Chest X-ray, AP view. Patient: 53 years old, sex F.
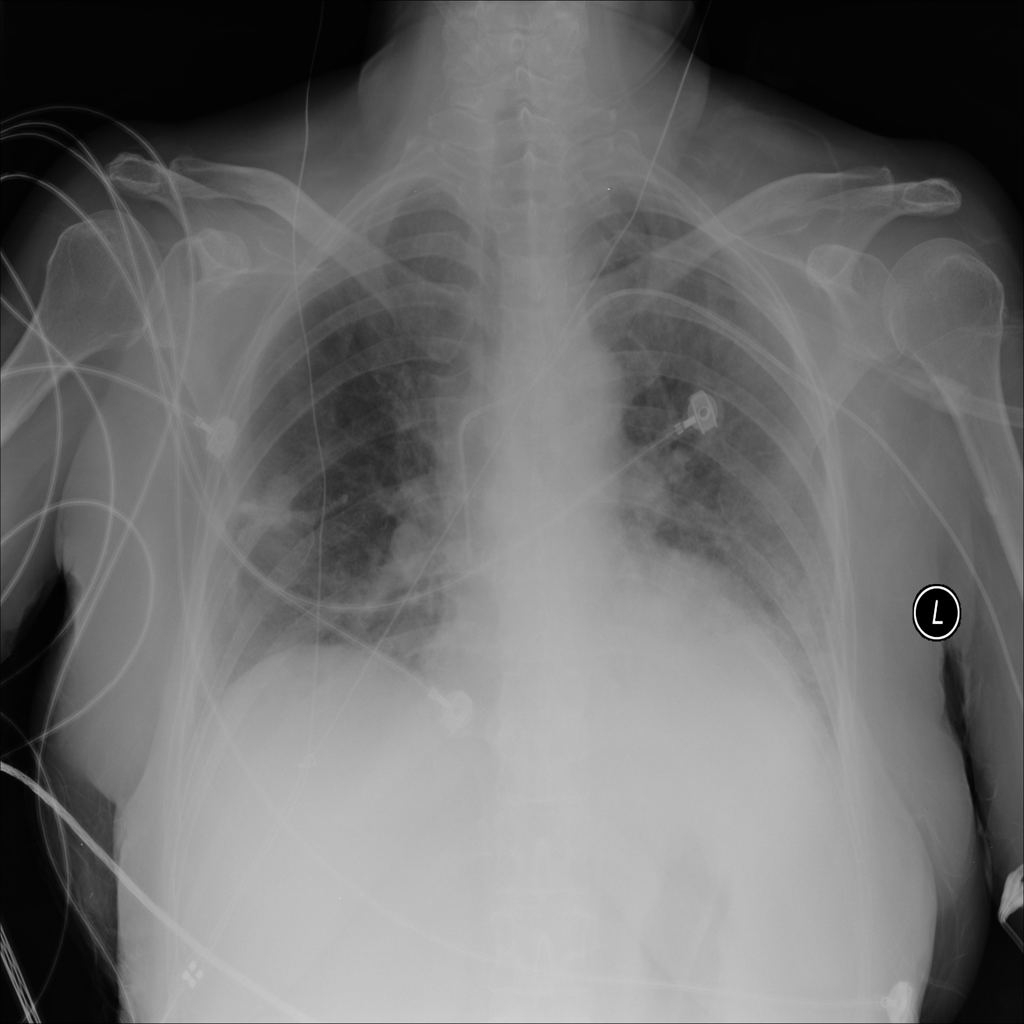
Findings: Atelectasis, Consolidation, Nodule